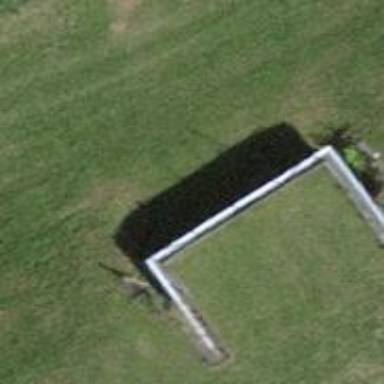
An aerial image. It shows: Retaining wall.